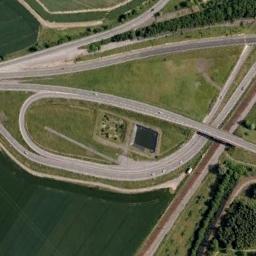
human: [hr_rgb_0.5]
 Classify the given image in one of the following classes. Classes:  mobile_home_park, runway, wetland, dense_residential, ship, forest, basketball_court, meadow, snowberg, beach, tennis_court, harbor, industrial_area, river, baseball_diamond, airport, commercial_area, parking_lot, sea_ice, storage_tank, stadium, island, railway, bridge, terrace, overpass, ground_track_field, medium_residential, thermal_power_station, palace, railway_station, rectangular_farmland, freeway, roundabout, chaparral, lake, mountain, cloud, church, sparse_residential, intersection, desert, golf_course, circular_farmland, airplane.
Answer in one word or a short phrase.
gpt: overpass